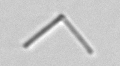
Label: Nanoneis